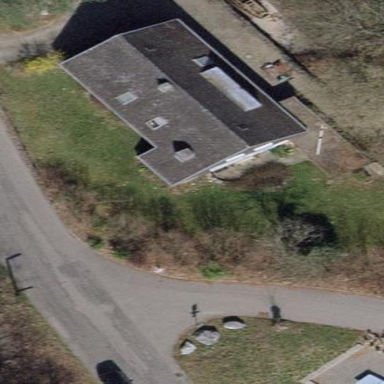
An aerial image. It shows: Detached building with gabled roof.